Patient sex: M
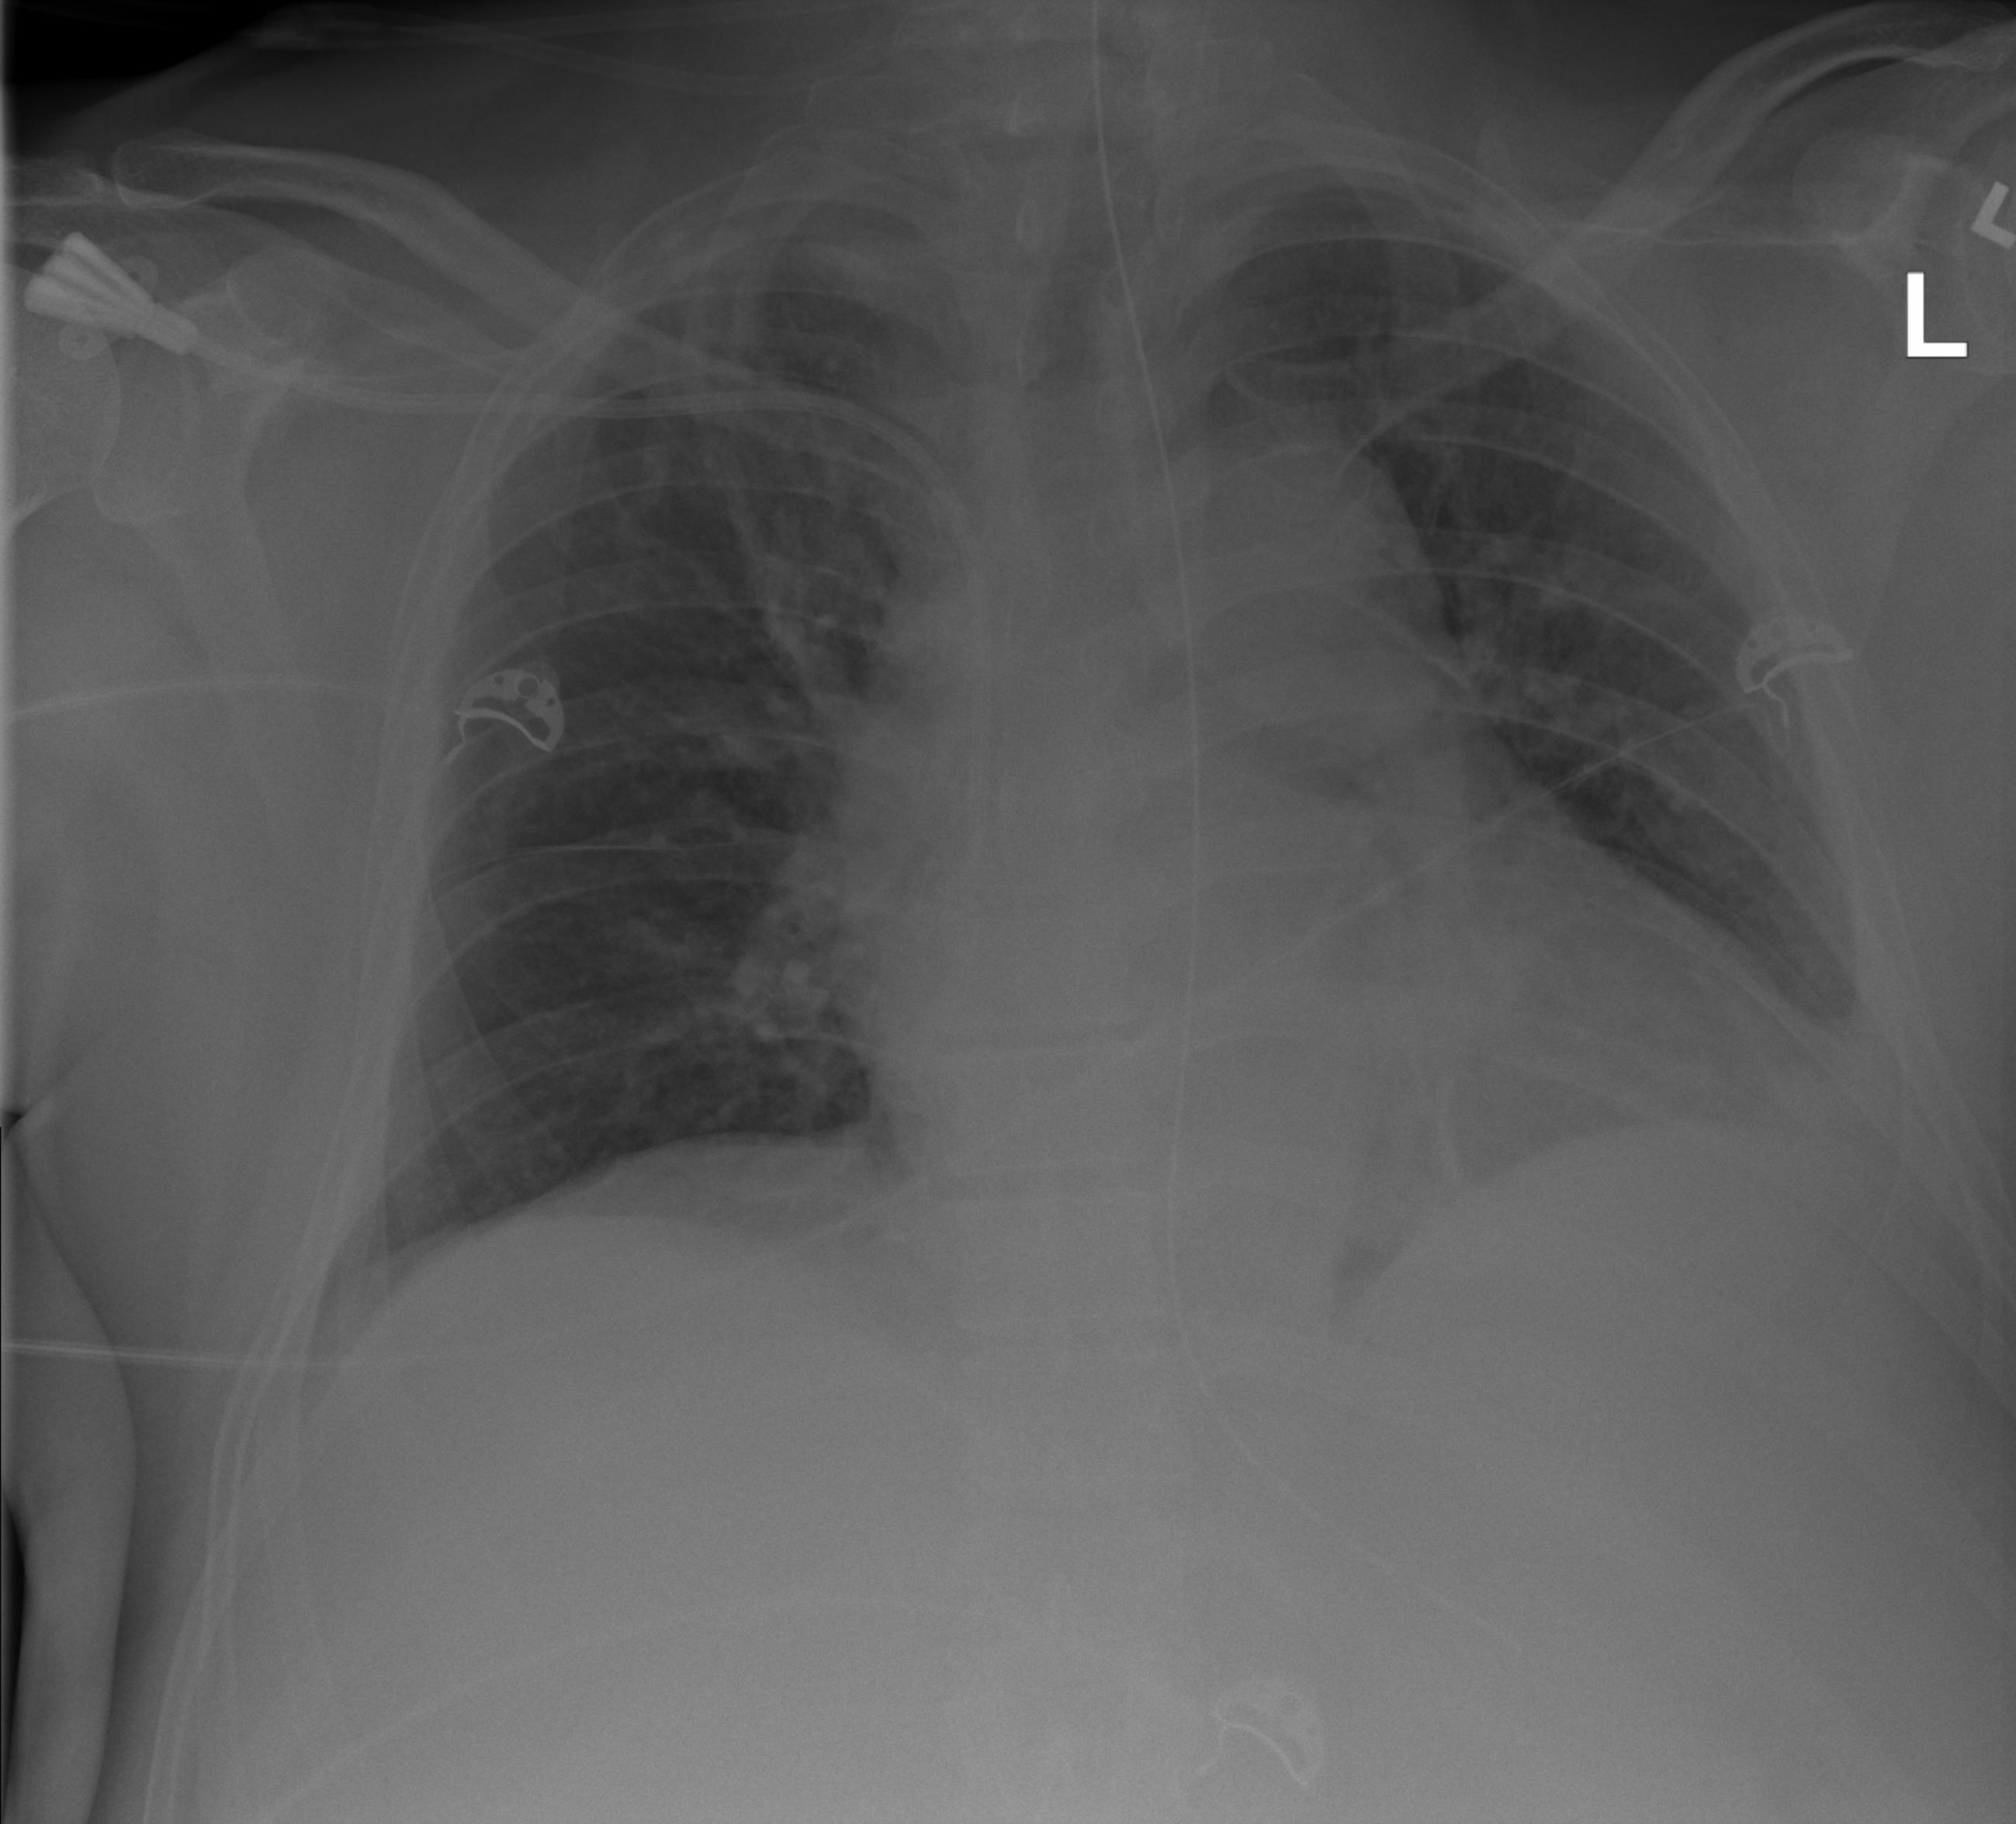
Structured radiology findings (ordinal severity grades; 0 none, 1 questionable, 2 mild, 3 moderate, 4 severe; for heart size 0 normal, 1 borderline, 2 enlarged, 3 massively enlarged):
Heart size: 2
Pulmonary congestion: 2
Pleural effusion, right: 0
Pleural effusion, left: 2
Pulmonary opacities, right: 0
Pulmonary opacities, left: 0
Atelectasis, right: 2
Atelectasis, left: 2